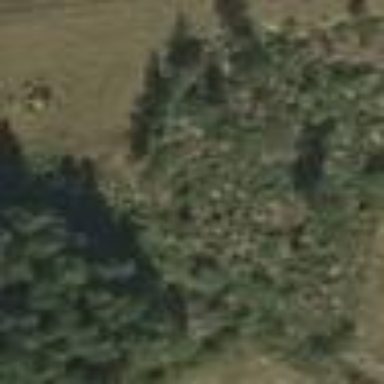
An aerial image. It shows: Forest area.